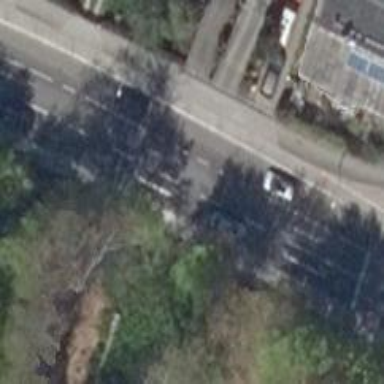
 featuring lane for cyclists on the left side and dedicated track on the right side."